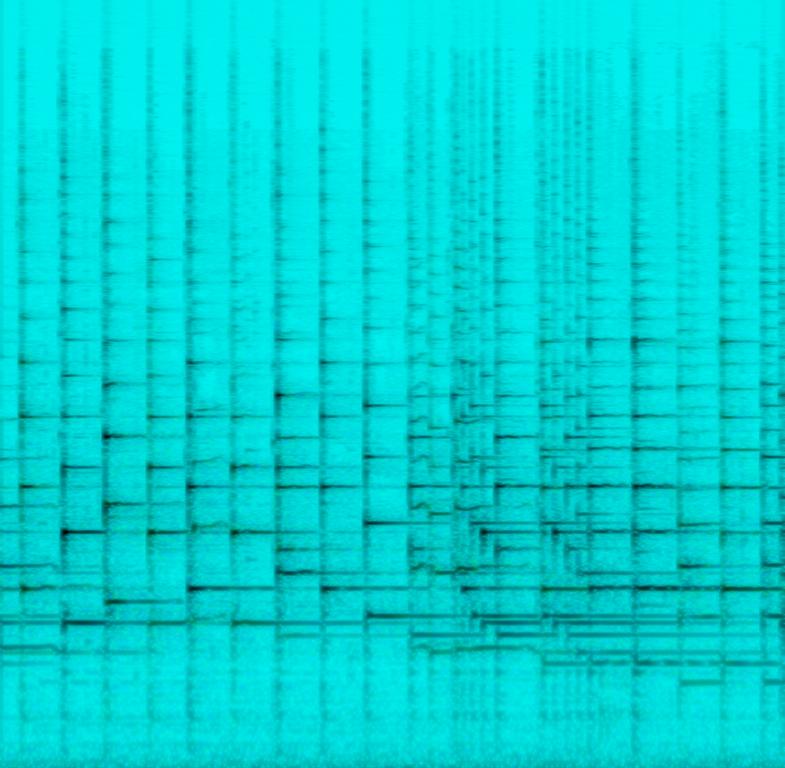
The song is an instrumental. The song is medium tempo with a flute paging embody, various stringed instruments playing in harmony and no percussion. The song is passionate and emotional. The audio quality is average .